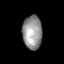
Tissue: lung
Cell type: Epithelial cells
Senescence score: 0.2164
Nuclear area (px): 642
Mean DAPI intensity: 149.039